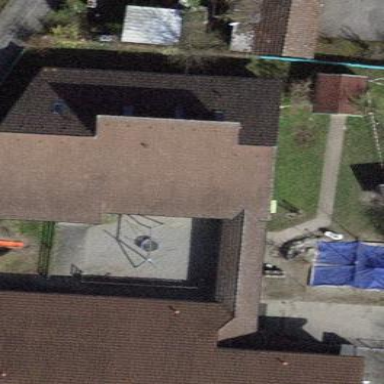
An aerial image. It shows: Kindergarten building.